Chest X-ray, PA view. Patient: 60 years old, sex M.
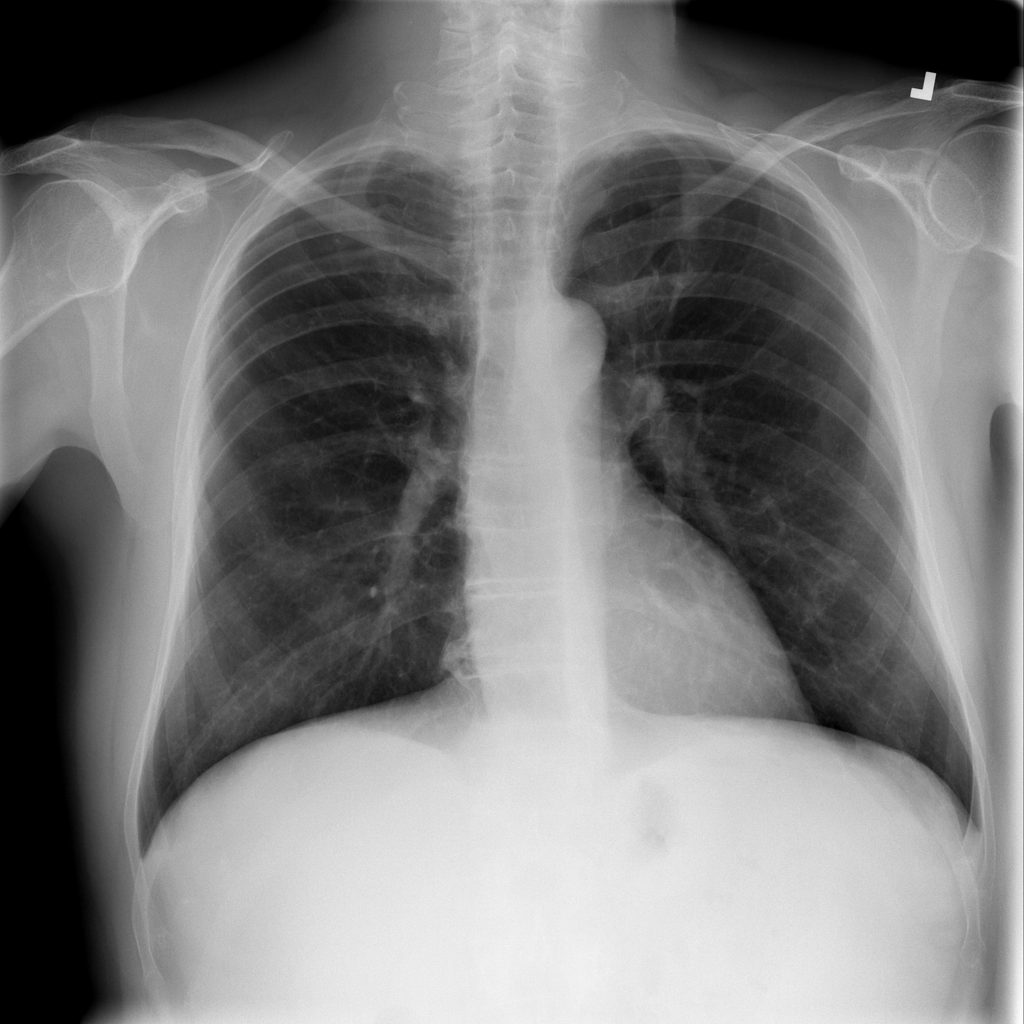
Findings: No Finding